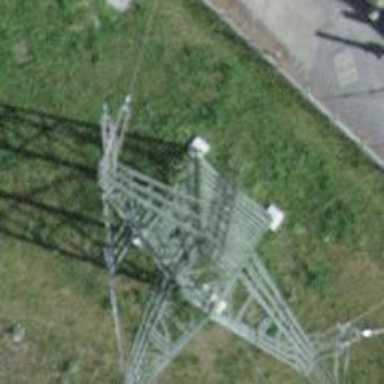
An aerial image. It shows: Power line in the image.